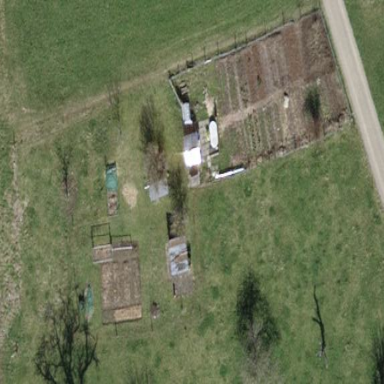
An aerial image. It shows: Allotments area.